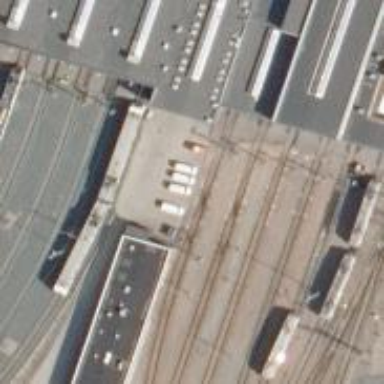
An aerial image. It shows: Site related to railway infrastructure.